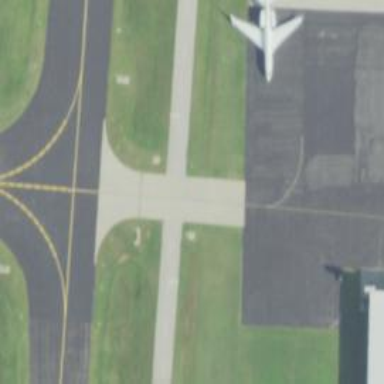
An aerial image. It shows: View of taxiway at the airport.